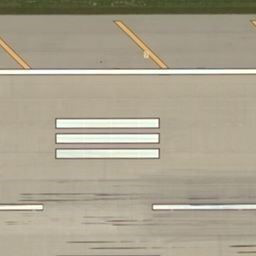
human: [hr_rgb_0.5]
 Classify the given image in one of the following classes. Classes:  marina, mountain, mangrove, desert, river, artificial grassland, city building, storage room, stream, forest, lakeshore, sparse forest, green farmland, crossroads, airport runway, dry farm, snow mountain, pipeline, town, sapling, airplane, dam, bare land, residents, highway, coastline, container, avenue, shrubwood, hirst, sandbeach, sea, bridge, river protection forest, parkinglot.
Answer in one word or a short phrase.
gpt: airport runway